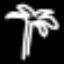
Label: palm tree